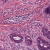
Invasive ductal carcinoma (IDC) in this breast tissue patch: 0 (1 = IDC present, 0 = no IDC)